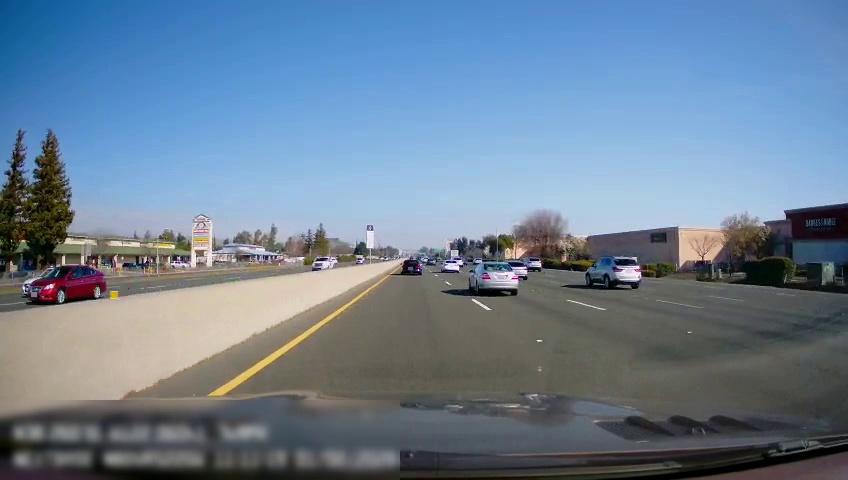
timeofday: Day
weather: Sunny
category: Drivable Space
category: Drivable Space
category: Vehicles | Car
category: Vehicles | Car
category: Vehicles | Car
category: Vehicles | SUV
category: Vehicles | Other LV
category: Vehicles | SUV
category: Vehicles | Other LV
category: Vehicles | SUV
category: Vehicles | Car
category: Vehicles | Car
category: Vehicles | SUV
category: Vehicles | SUV
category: Vehicles | Car
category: Lanes | Alternate Lane
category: Lanes | Current Lane
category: Lanes | Current Lane
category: Lanes | Alternate Lane
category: Lanes | Alternate Lane
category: Lanes | Opposite Lane
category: Lanes | Opposite Lane
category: Lanes | Opposite Lane